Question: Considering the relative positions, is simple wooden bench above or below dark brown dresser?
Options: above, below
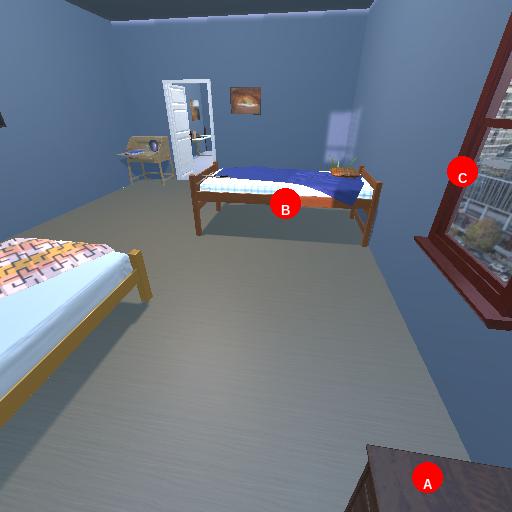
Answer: above